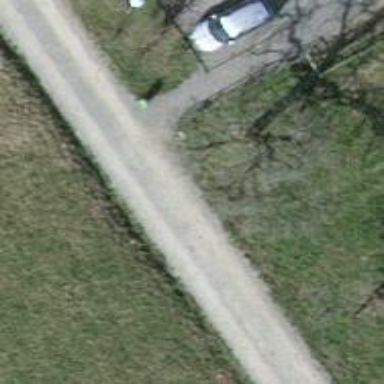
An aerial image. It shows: Gravel path with excellent trail visibility.